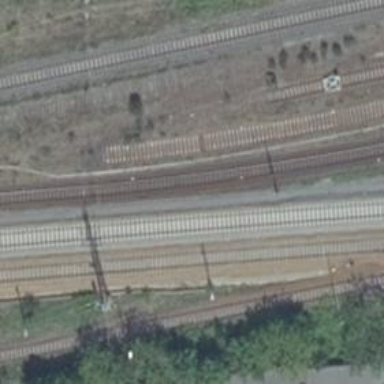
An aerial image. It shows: Abandoned railway.